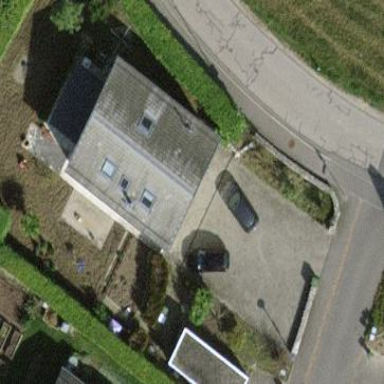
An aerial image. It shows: Detached building.